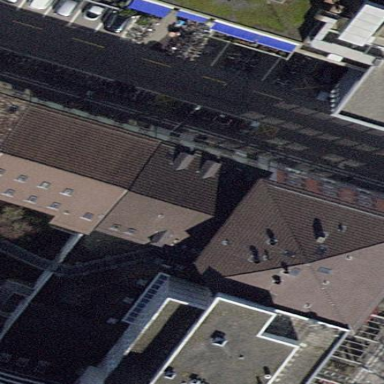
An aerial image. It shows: Office building with gabled roof oriented across the structure.